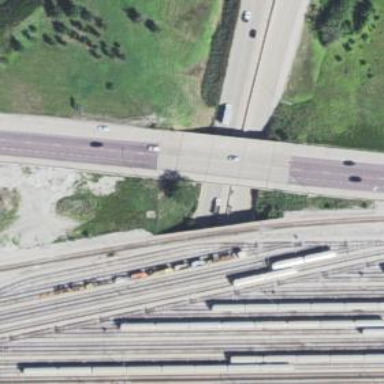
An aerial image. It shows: Electrified rail service yard.